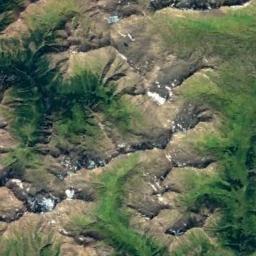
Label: mountain